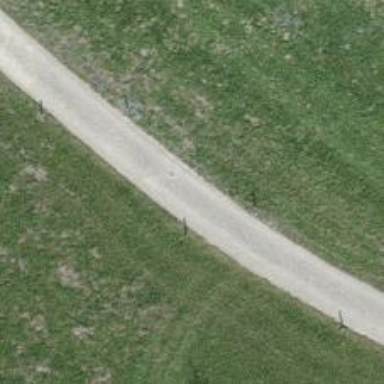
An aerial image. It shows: Well-maintained track road with grade 1 tracktype.